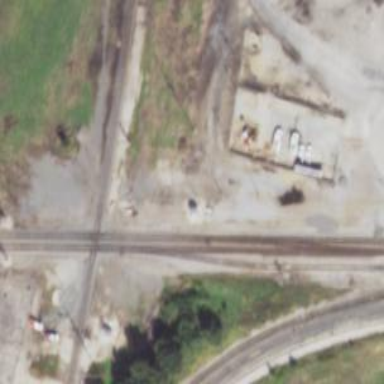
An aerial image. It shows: Railway junction.